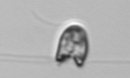
Label: flagellate_morphotype1